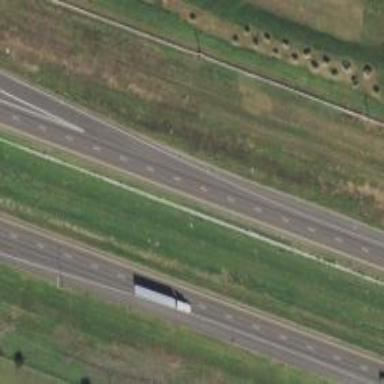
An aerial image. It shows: Motorway junction.